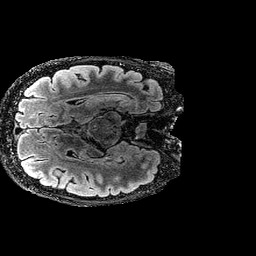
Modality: FLAIR
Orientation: axial
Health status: ill
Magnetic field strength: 3 T